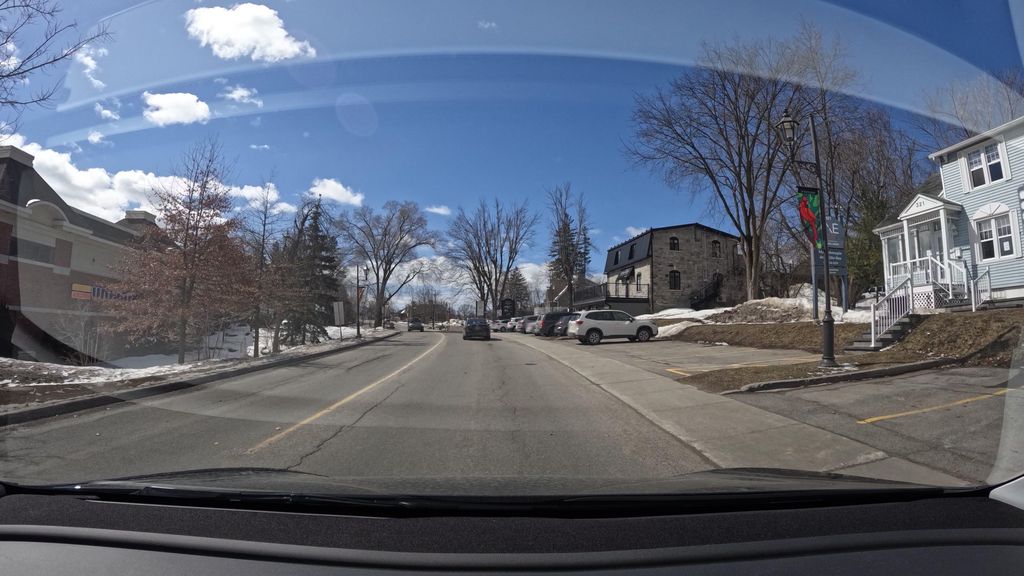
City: montreal